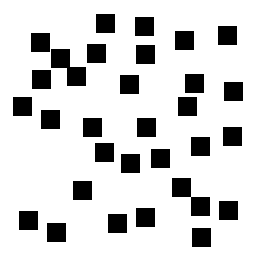
Squares: 32
Triangles: 0
Stars: 0
Total shapes: 32